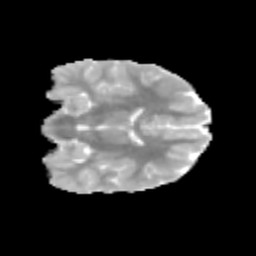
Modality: MD
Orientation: coronal
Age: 11
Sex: male
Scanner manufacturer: siemens
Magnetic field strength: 3 T
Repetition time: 3.8 s
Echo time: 0.07 s